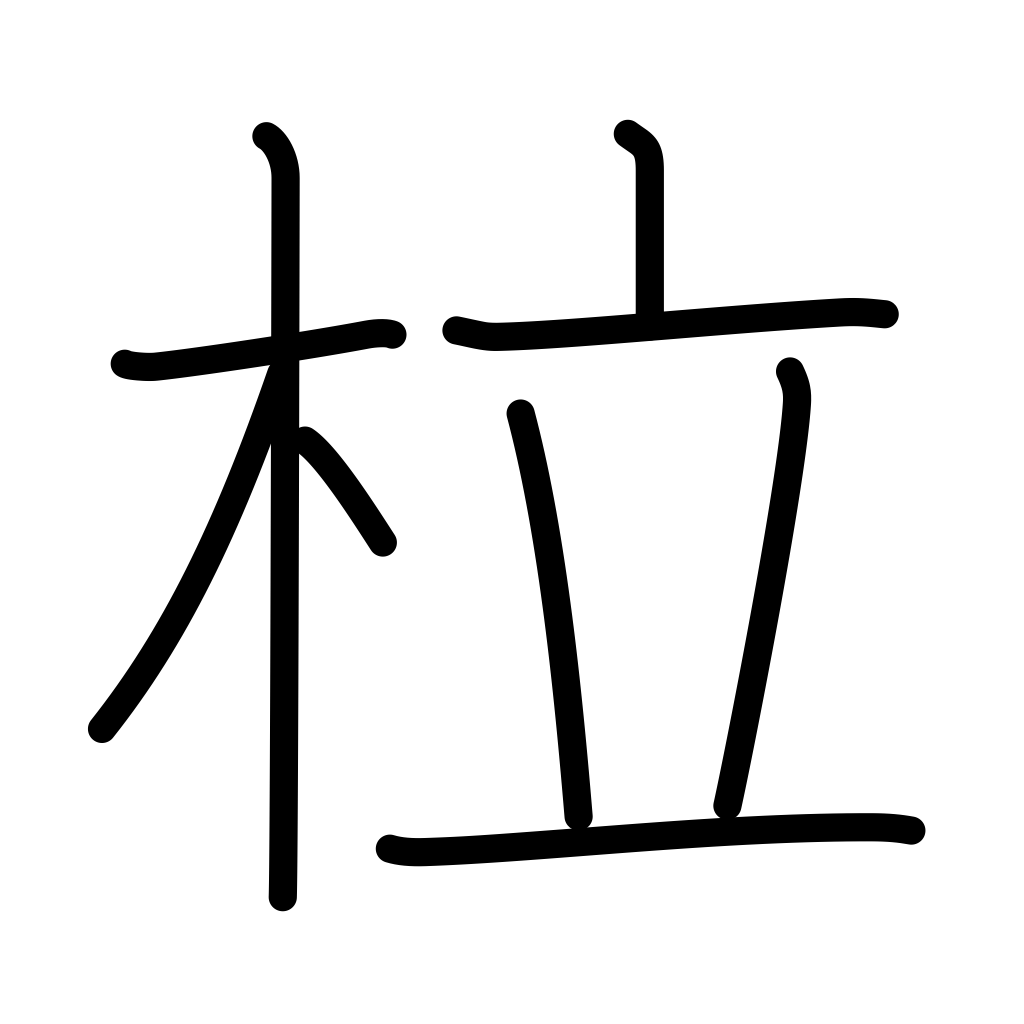
Meaning: bent tree, broken tree